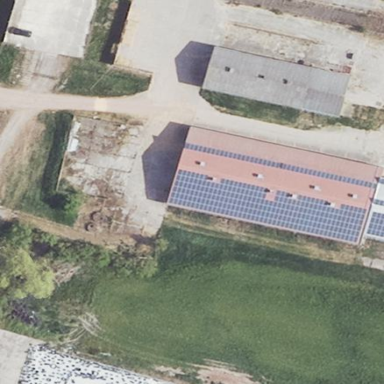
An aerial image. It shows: Gabled roof on farm auxiliary building with solar photovoltaic panel generator providing electricity through small installation. The orientation of the roof is along the direction of the generator.